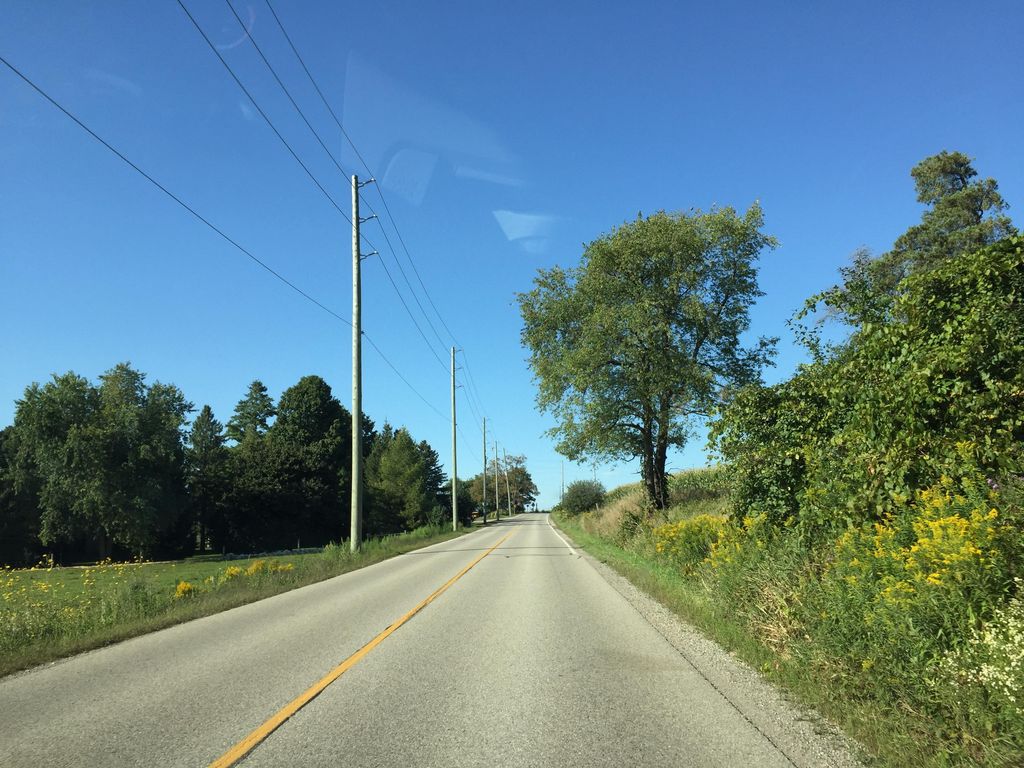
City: kitchener-waterloo